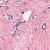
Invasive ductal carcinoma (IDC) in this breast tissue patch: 1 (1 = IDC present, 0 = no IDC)